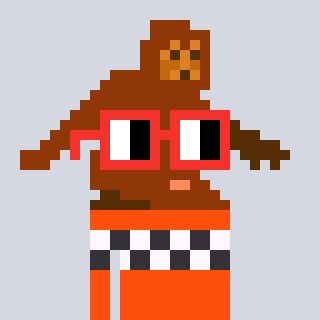
a pixel art character with square red glasses, a bigfoot-shaped head and a orange-colored body on a cool background